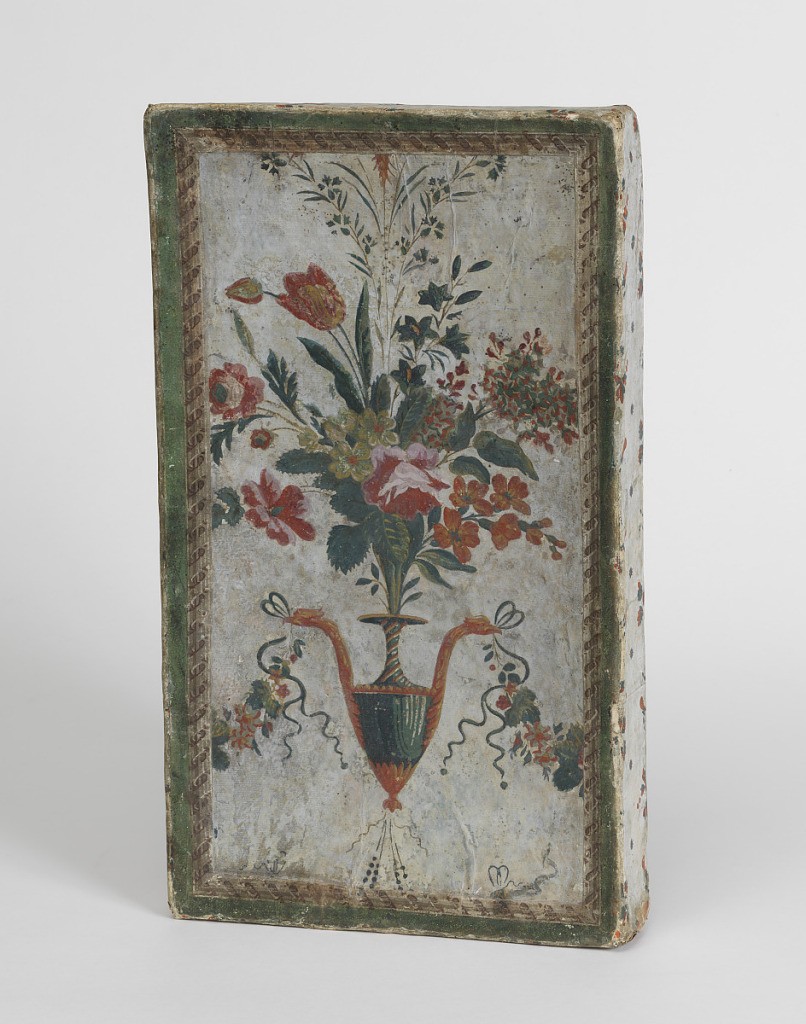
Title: Box and lid
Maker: Jean-Baptiste Réveillon, French, 1725–1811
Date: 1780–1785
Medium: Block-printed paper on pasteboard support
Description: Box covered with Réveillon wallpaper, featuring arabesque printed on light blue ground on cover, with narrow border running around edges. Bottom and inside are covered with French invoices.